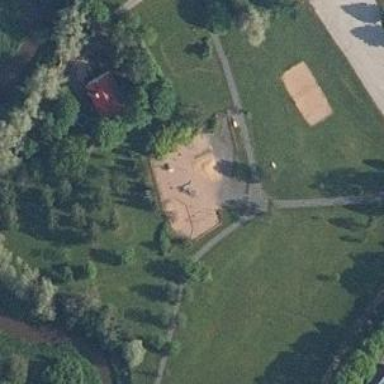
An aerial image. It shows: Playground area for leisure land.